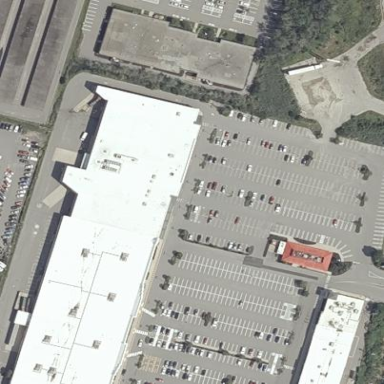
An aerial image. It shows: Retail building.